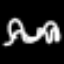
Label: squiggle